Interaction volume radius: 10 \u00c5
Interaction volume height: 20 \u00c5
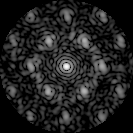
Disorder parameter: 0.5488